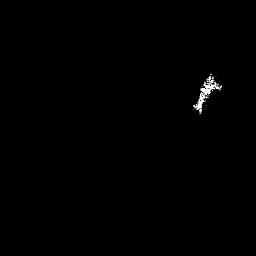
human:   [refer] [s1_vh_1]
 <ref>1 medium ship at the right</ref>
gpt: <box>[[74, 30, 85, 43, 0]]</box>